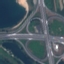
Label: Highway